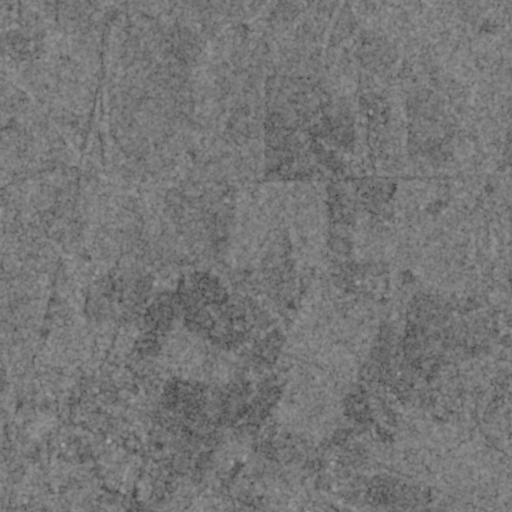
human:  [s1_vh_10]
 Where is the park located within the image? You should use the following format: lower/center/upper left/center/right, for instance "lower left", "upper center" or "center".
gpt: The park is located in the upper left of the image.
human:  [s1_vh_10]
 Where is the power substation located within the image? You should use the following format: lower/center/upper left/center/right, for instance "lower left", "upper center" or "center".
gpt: The power substation is located in the lower left of the image.
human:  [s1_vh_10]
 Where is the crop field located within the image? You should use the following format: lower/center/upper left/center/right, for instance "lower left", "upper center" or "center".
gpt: There is no crop field in the image.

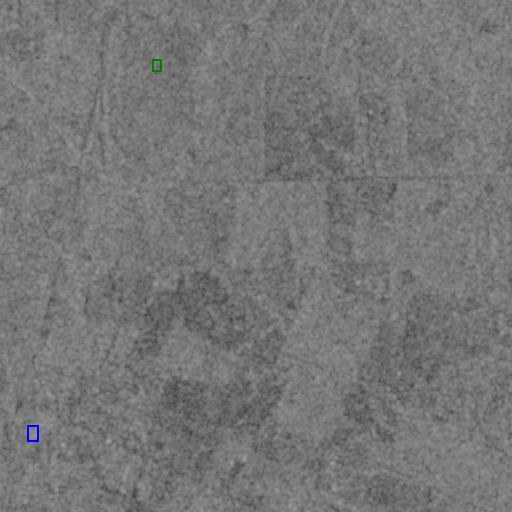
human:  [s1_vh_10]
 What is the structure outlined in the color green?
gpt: The structure outlined in green is a park.
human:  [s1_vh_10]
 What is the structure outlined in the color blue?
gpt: The structure outlined in blue is a power substation.
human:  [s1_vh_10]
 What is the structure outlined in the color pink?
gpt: There is no pink outline.